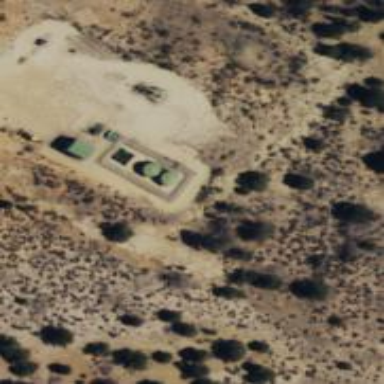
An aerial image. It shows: Storage tank that is man-made.